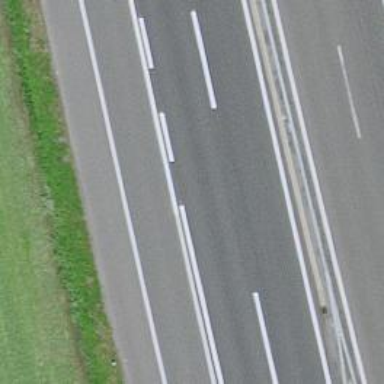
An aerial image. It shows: Asphalt motorway.